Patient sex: F
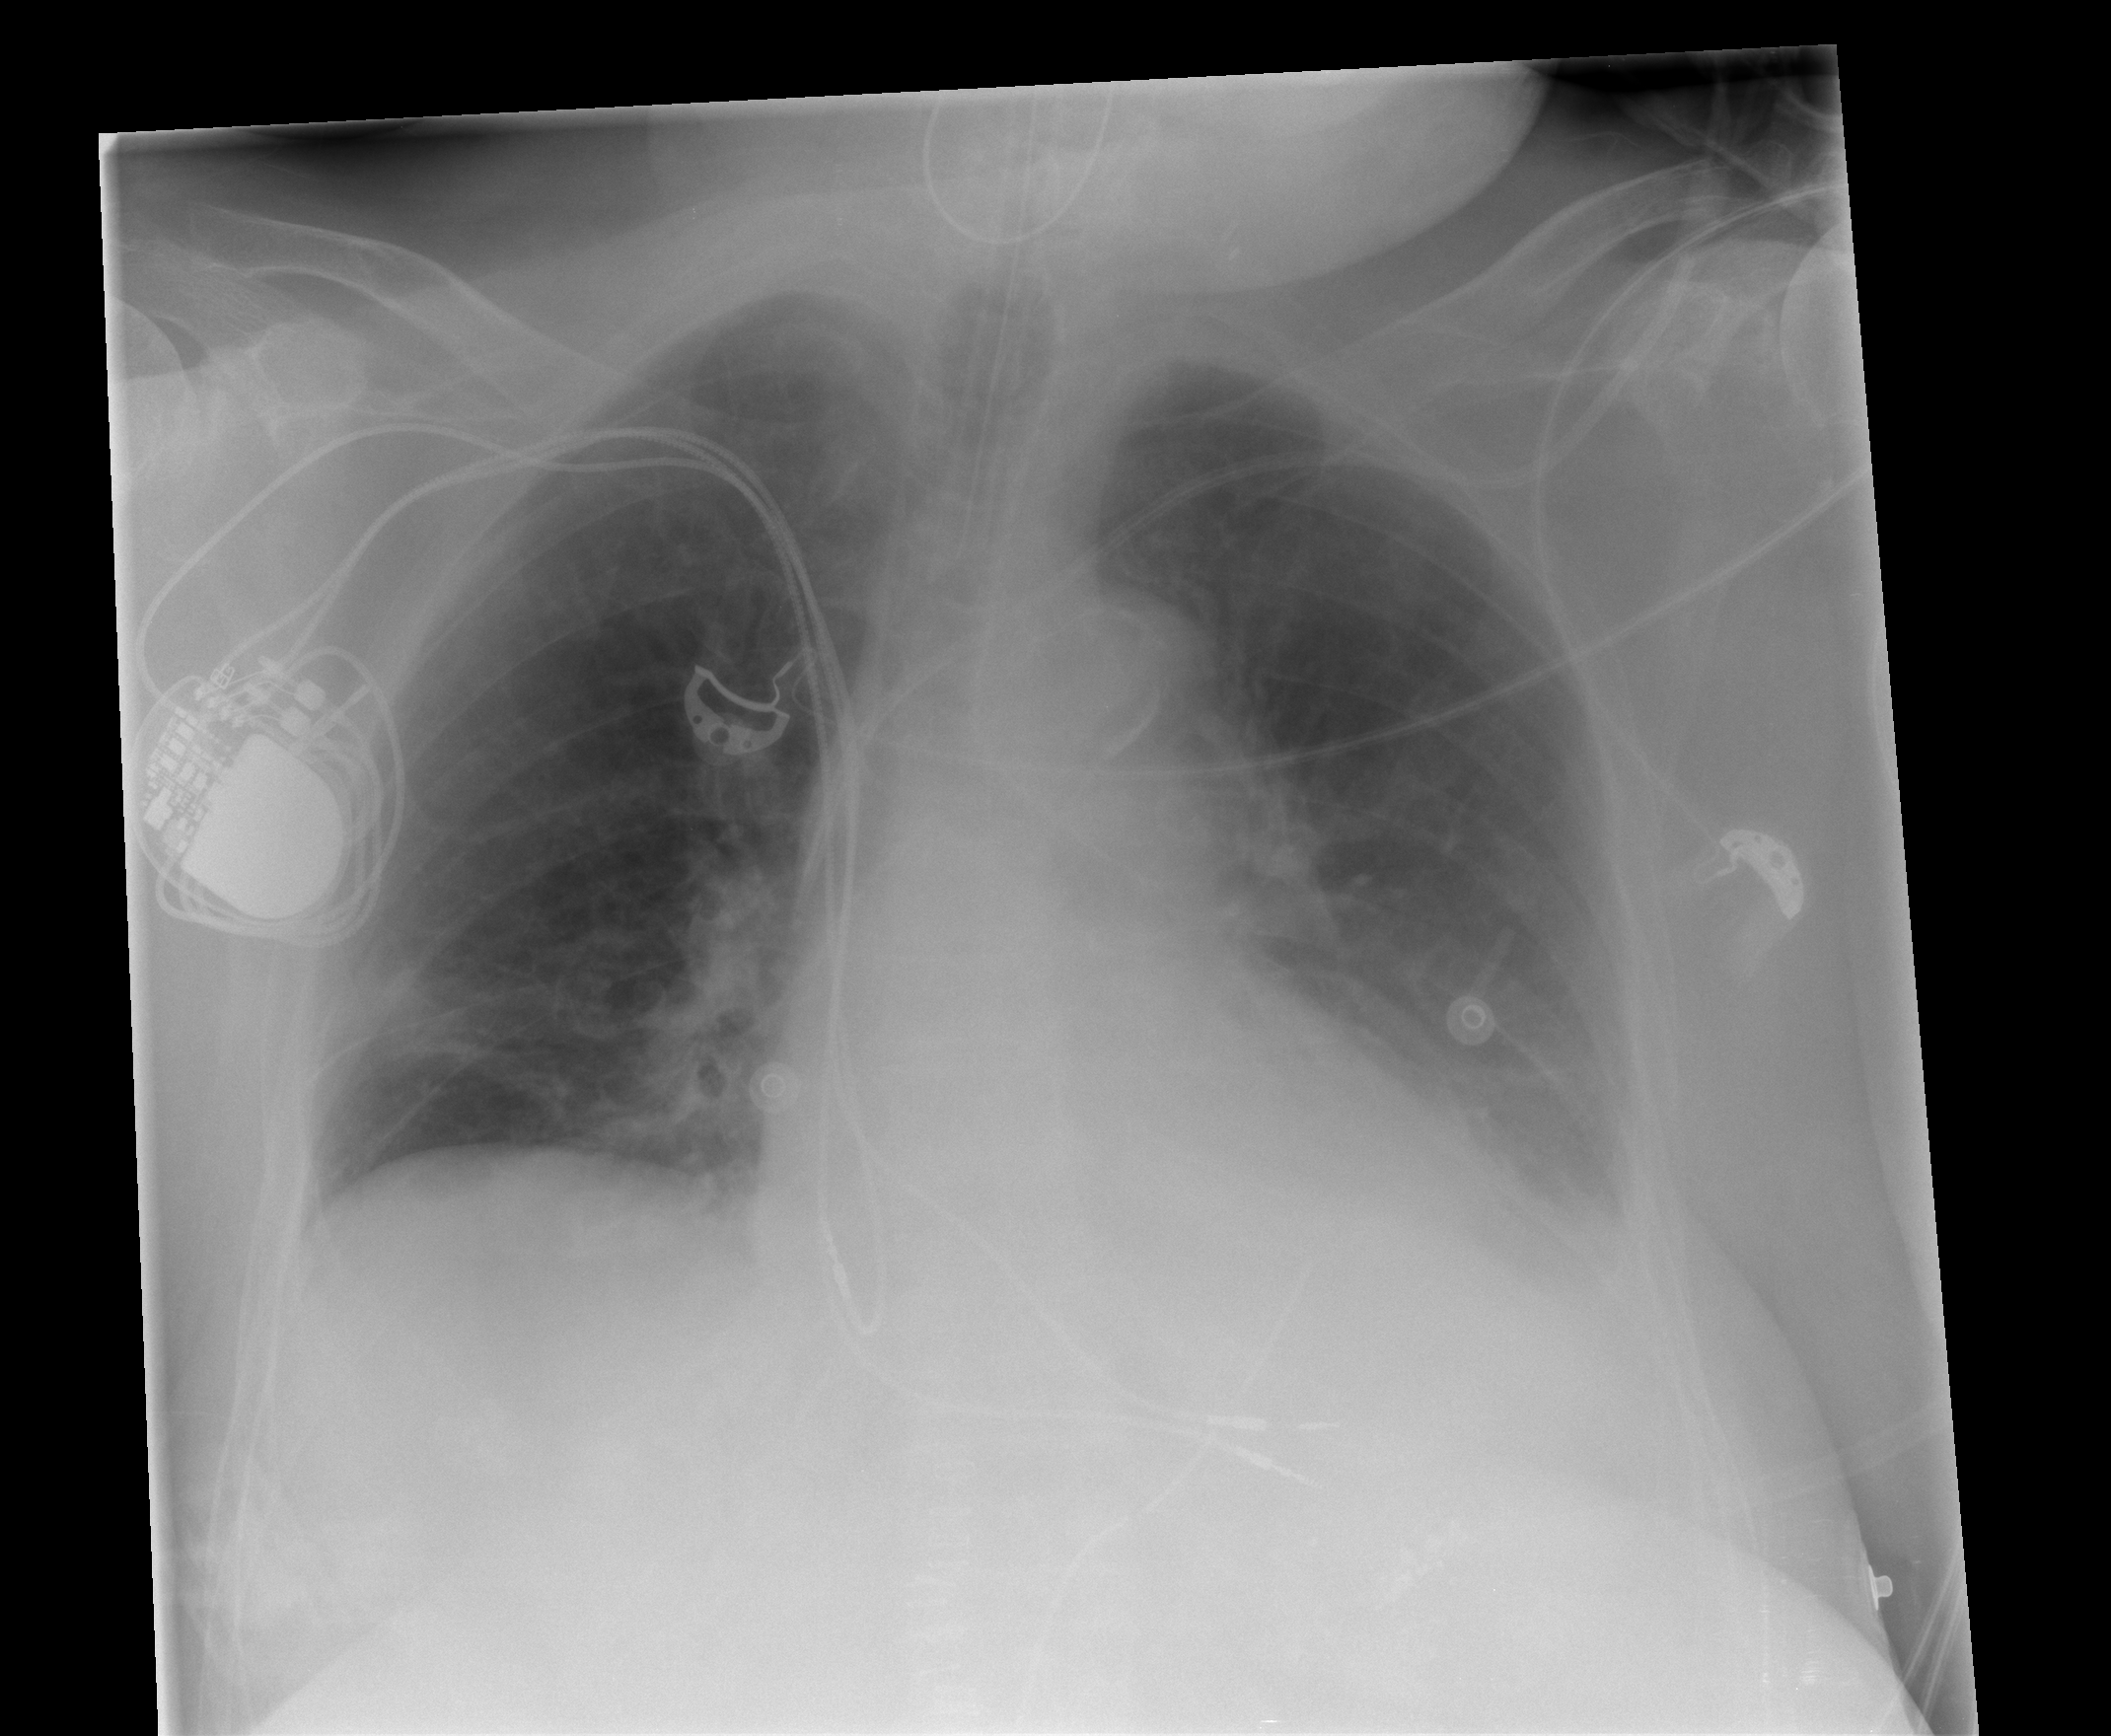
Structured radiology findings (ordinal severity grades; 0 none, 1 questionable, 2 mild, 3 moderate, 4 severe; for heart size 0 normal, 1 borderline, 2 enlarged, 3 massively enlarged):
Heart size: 2
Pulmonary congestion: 2
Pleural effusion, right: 0
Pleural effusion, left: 2
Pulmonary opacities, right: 1
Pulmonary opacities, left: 0
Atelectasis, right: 2
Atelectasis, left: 2